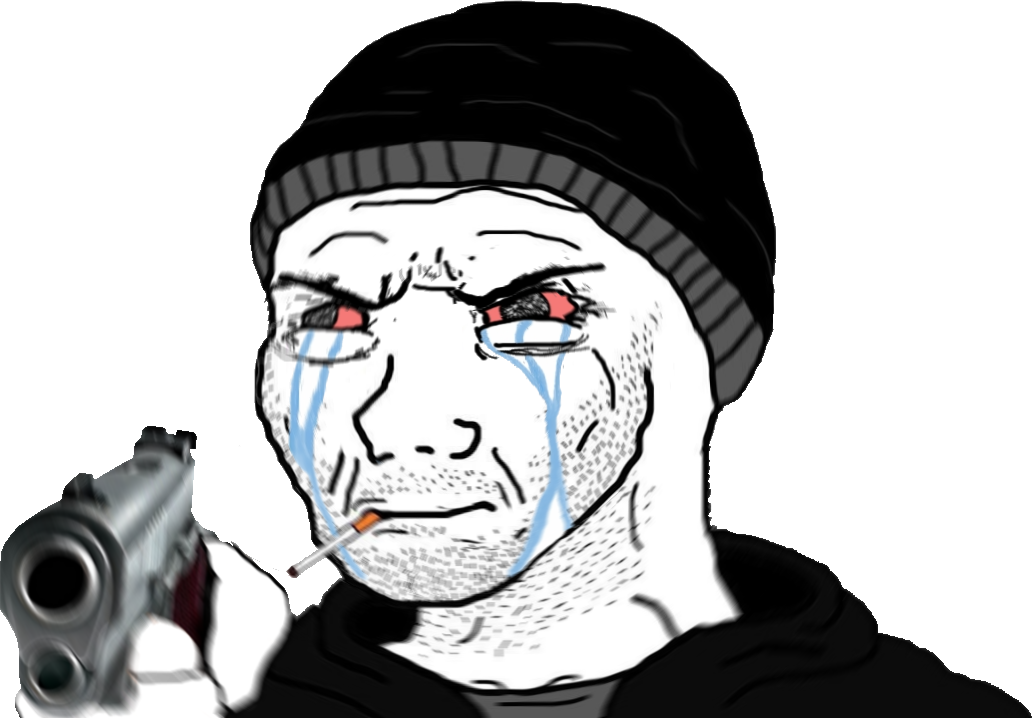
Label: 5_Doomer